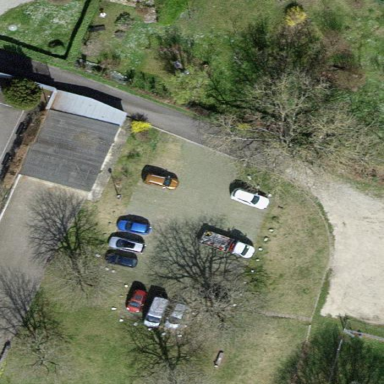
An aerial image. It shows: Street-side parking area with compacted surface.